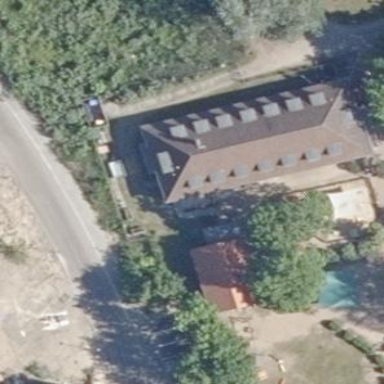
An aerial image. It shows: Kindergarten building.